Interaction volume radius: 5 \u00c5
Interaction volume height: 25 \u00c5
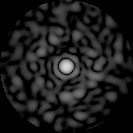
Disorder parameter: 0.8499